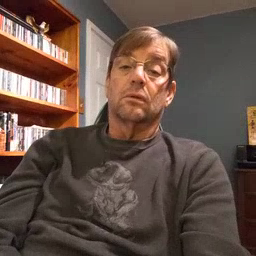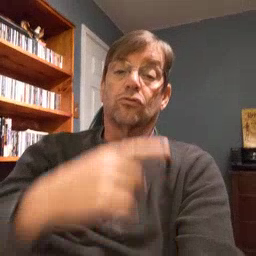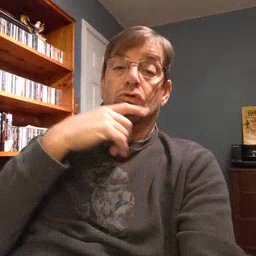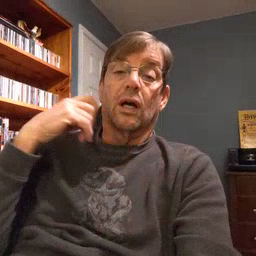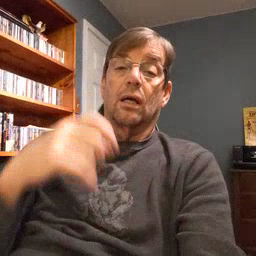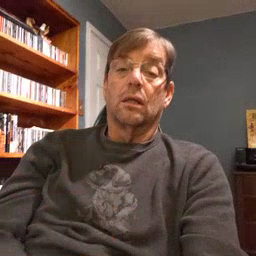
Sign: dry